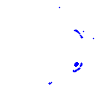
Particle: electron